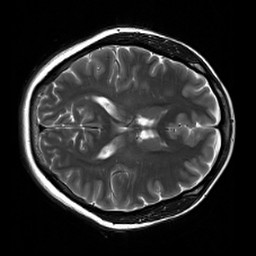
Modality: T2w
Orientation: axial
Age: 20
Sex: female
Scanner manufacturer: siemens
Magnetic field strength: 3 T
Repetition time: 7 s
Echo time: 0.09 s